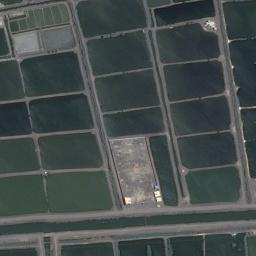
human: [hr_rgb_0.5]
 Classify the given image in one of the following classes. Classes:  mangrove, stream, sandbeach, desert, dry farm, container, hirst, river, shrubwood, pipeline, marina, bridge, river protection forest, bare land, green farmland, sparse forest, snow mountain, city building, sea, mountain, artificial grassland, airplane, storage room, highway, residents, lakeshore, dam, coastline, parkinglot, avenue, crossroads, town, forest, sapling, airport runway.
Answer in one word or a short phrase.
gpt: green farmland